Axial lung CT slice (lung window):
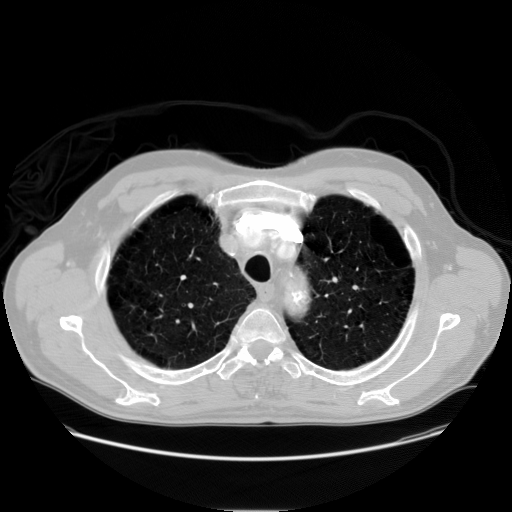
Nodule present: no